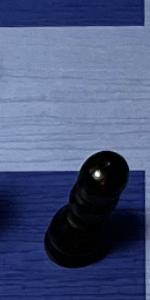
Label: Pawn_Black